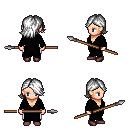
a pixel art fantasy rpg character, female body template, human, light skin, gray robe, white pants, white swoop hairstyle, maroon shoes, spear, four views (front, back, left, right), 2x2 character sprite sheet, small pixel art, hard edges, no anti-aliasing